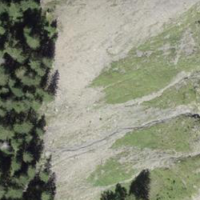
EUNIS habitat code: 48
Species observed at this site:
Saxifraga rotundifolia
Vaccinium vitis-idaea
Plantago alpina
Pinguicula vulgaris
Euphorbia cyparissias
Prunella collaris
Bistorta officinalis
Caltha palustris
Anthyllis vulneraria
Silene acaulis
Tussilago farfara
Clinopodium alpinum
Fragaria vesca
Phyteuma orbiculare
Kalmia procumbens
Veronica chamaedrys
Dryas octopetala
Viola calcarata
Crepis aurea
Campanula rotundifolia
Gentiana verna
Silene dioica
Geum rivale
Ajuga pyramidalis
Pyrgus serratulae
Ajuga reptans
Pyrrhocorax graculus
Rumex alpinus
Oxalis acetosella
Bartsia alpina